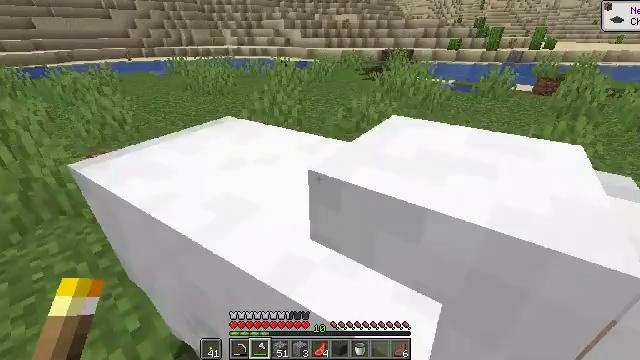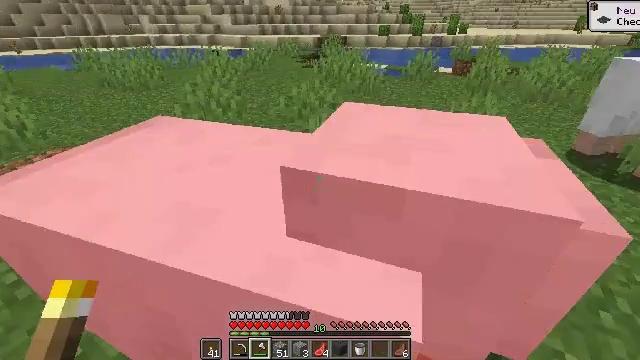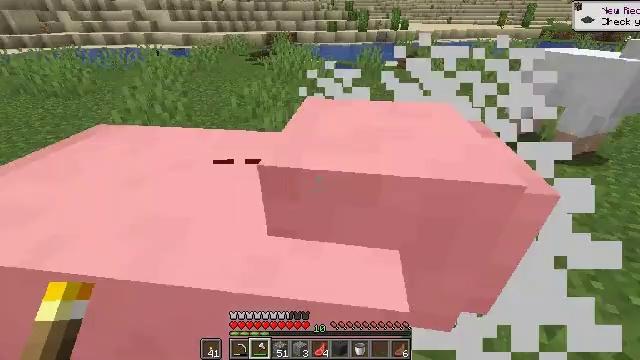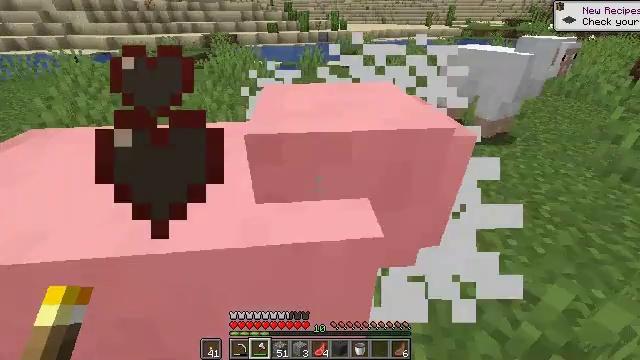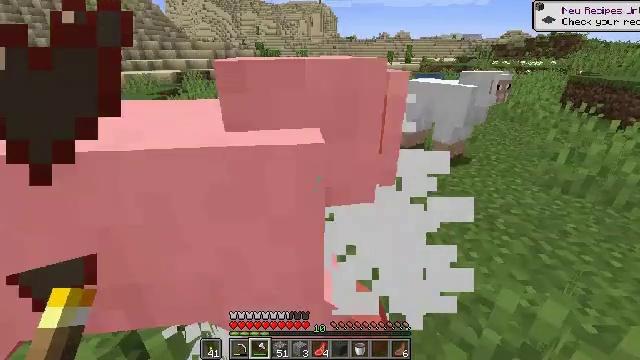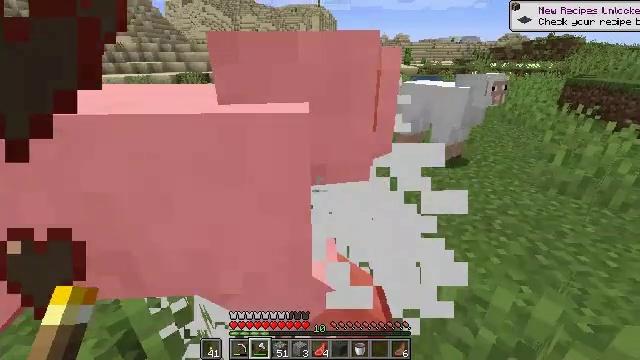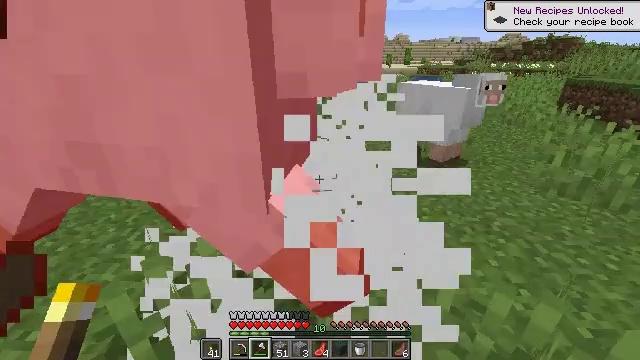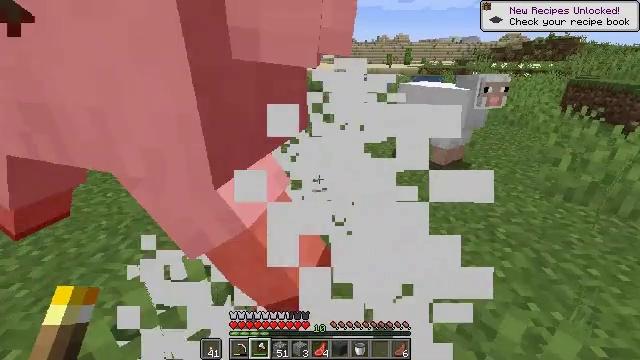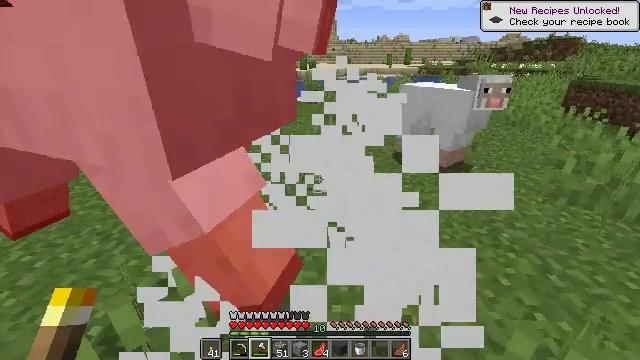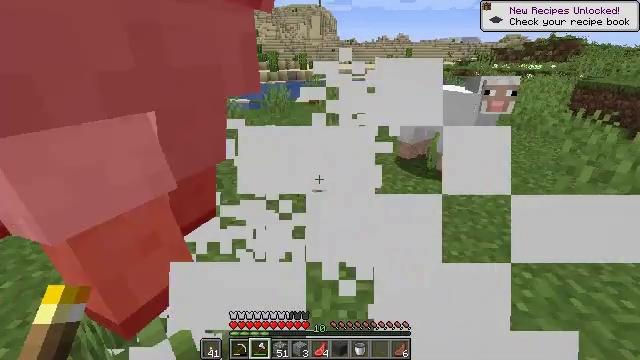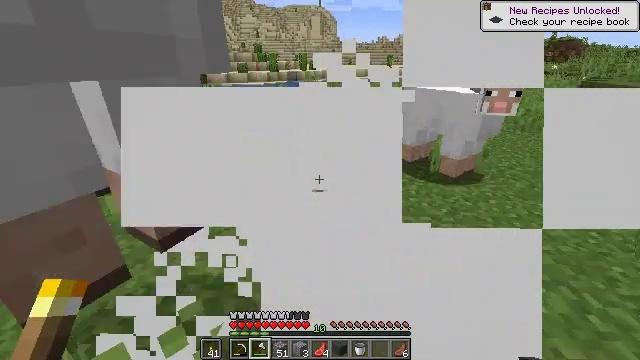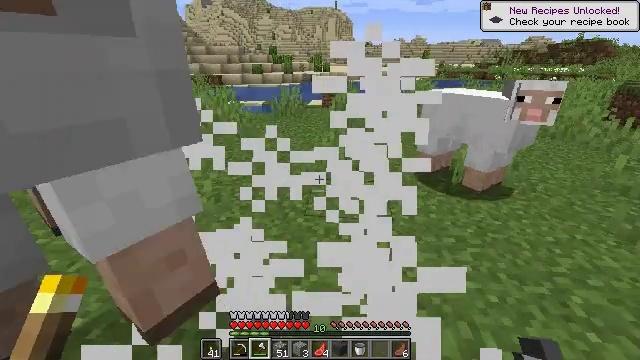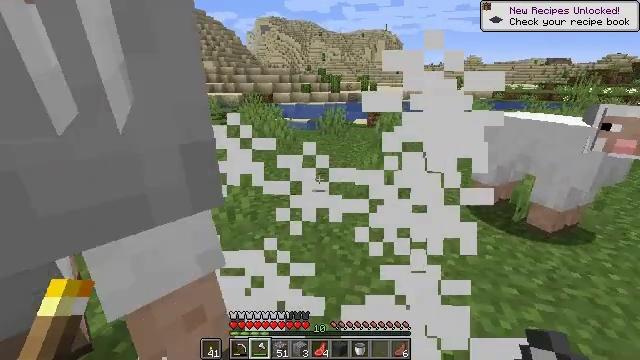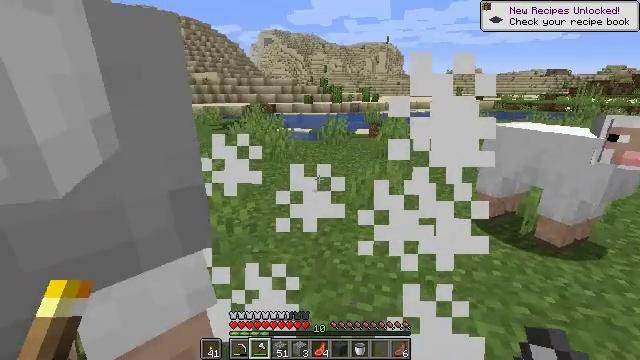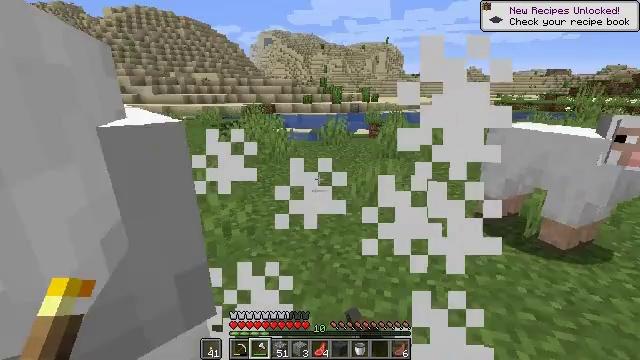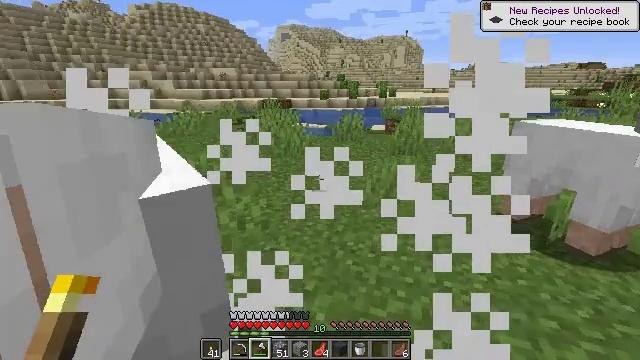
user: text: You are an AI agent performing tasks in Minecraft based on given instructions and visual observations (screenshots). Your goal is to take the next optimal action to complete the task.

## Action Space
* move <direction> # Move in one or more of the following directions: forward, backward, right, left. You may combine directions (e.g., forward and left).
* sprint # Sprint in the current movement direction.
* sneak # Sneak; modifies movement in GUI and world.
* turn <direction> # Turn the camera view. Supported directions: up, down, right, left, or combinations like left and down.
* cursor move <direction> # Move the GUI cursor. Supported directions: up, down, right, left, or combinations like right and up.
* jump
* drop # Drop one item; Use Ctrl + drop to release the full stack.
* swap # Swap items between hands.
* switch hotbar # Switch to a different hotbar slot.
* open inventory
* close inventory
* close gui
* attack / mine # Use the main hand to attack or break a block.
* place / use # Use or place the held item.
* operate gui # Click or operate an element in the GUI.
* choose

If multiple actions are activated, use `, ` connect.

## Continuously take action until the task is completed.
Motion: motion action
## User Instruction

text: Kill the sheep.
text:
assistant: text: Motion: turn right and down
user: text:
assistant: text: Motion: turn right
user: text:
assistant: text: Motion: turn right
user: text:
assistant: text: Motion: turn right and up
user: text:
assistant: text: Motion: no_op
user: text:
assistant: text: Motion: move forward
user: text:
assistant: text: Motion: move forward
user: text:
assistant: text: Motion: move forward
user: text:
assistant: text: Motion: move forward
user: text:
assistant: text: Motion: move forward
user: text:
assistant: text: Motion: move forward, turn left
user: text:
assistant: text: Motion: turn left and up
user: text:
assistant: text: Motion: turn up, attack / mine
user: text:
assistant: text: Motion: attack / mine
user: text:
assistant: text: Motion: turn left and down, attack / mine
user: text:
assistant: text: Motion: turn left and down
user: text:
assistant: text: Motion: turn left and down
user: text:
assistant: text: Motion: turn left
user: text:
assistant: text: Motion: turn left
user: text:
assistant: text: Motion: turn left, attack / mine
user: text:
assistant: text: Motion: turn left, attack / mine
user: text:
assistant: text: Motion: attack / mine
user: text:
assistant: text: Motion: attack / mine
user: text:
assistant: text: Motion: no_op
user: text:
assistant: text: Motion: no_op
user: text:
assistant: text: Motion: no_op
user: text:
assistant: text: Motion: no_op
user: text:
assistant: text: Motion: no_op
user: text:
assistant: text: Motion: no_op
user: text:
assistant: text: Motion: no_op